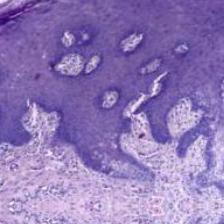
Diagnosis: Normal